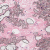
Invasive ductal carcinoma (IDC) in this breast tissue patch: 0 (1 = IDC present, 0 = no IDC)